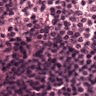
Metastatic tissue present: no